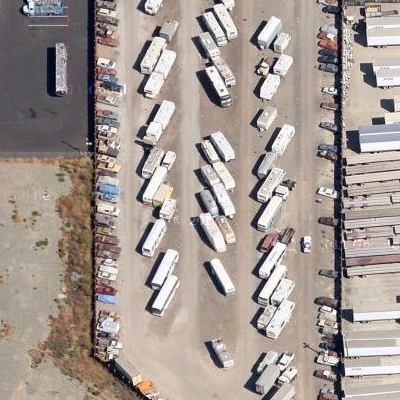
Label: gParking